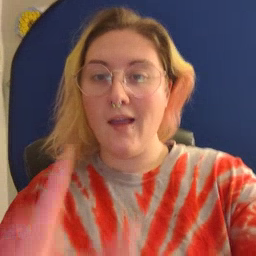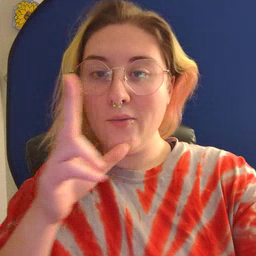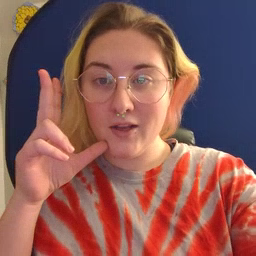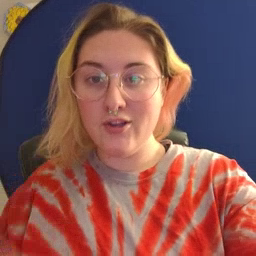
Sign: underwear